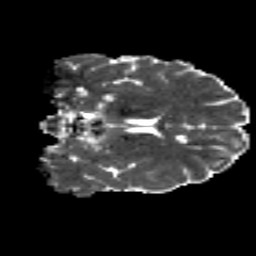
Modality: MD
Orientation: coronal
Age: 19
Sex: male
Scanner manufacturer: siemens
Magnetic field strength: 3 T
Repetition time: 8.8 s
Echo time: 0.085 s